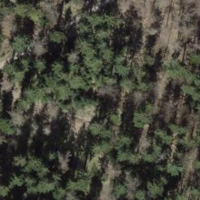
EUNIS habitat code: 43
Species observed at this site:
Lysimachia nemorum